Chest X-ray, PA view. Patient: 56 years old, sex M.
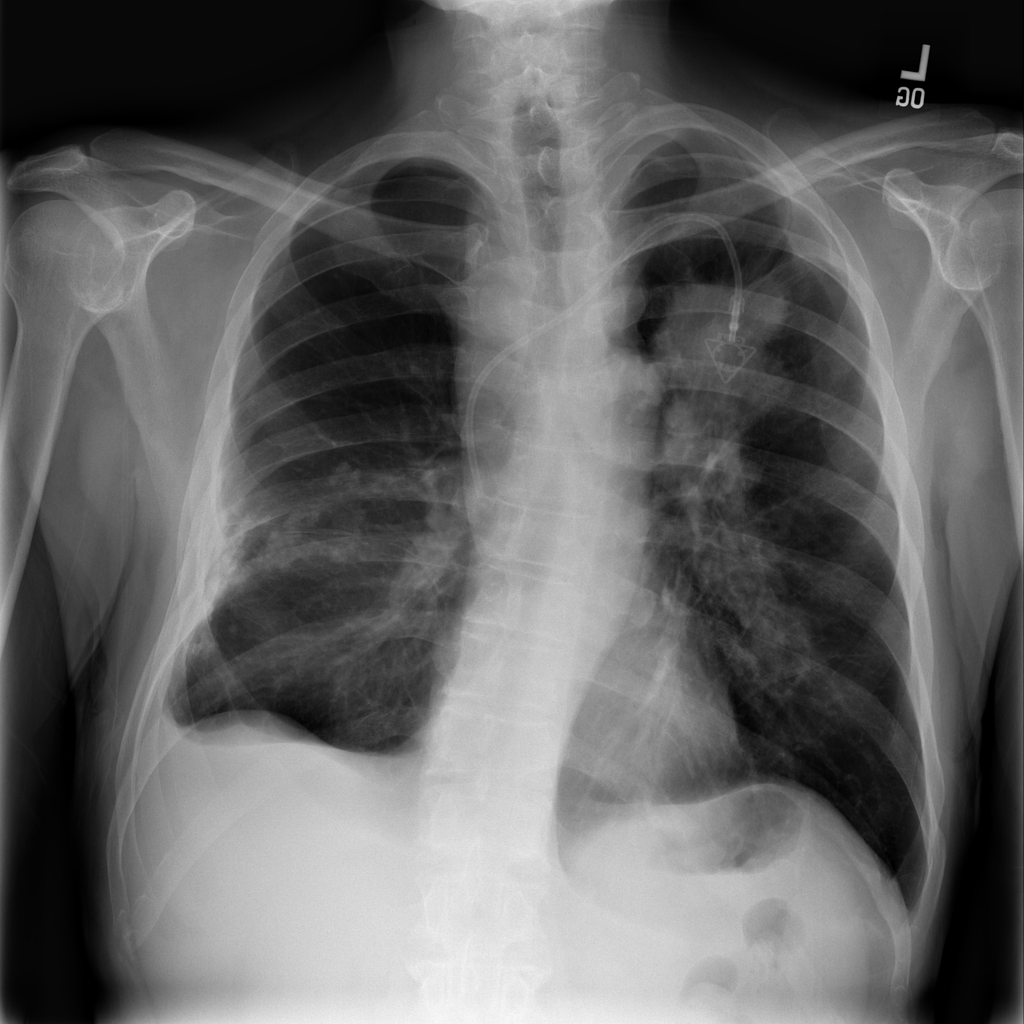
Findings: Mass, Pleural_Thickening